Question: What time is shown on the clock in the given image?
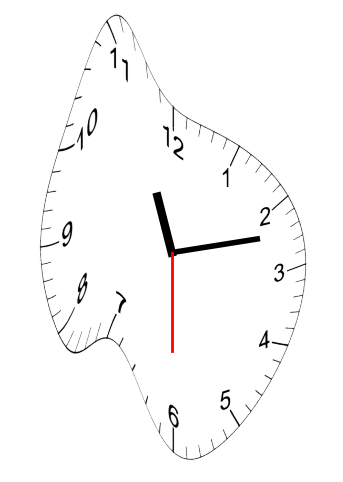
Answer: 11:12:30